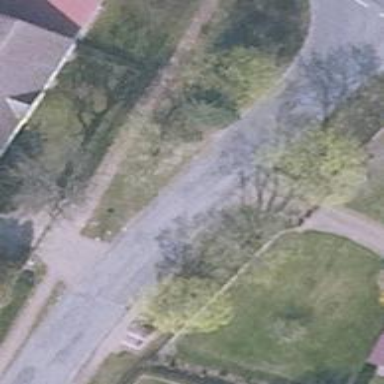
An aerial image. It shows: Asphalt road in residential area.